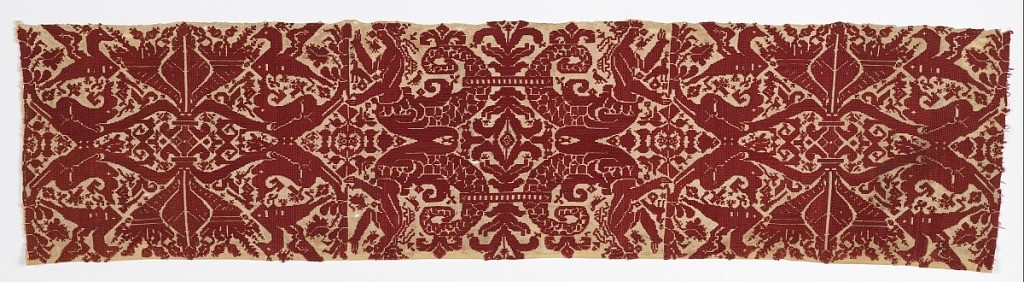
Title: Band
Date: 18th–19th century
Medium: silk embroidery on linen foundation Technique: embroidered in long-armed cross stitches on plain weave foundation Label: linen embroidered with silk in long-armed cross stitch
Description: Linen band embroidered with red silk with a repeating alternation of two patterns. One is a mermaid and the other a bird and cornucopia, each flipped both vertically and horizontally. The bird and cornucopia portion of the design is taken from Vavassore's pattern book "Esemplario di Lavori," published in Venice in 1532.